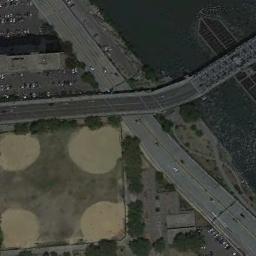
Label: baseball_diamond